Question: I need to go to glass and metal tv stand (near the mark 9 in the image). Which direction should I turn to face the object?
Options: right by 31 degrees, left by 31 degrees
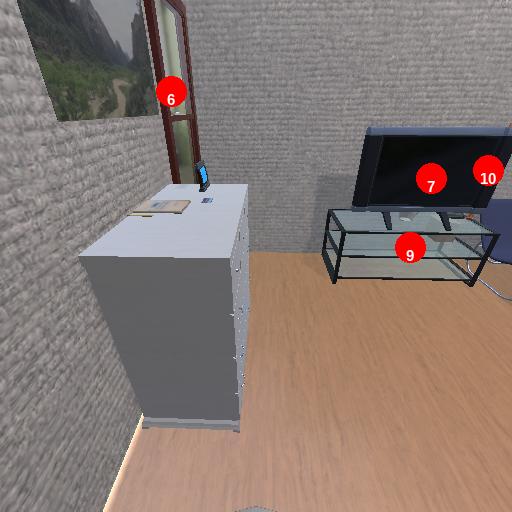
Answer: right by 31 degrees